Question: Is there any way I can append a div to the slider handle, so I can control the handle by dragging that div? Please see the picture attached.

Thank you.
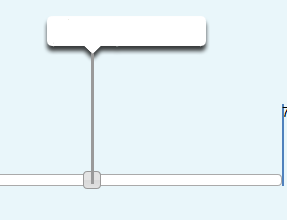
Answer: Yes, you can attach a '<div>' to the handle and use that '<div>' to control the slider. The drag events work just as well on the handle's children as on the handle itself; so, you can just give the handle an appropriately absolutely positioned child, something like this:
'''
// The actual selector would be a little more specific.
$('.ui-slider-handle').append('<span class="sidecar"></span>');
'''
and some CSS:
'''
/* The dimensions, position, ... are just examples, absolute positioning is the key. */
.sidecar {
position: absolute;
top: 50px;
left: 0;
width: 20px;
height: 20px;
background: #f00;
}
'''
Demo: <URL>